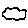
Label: cloud